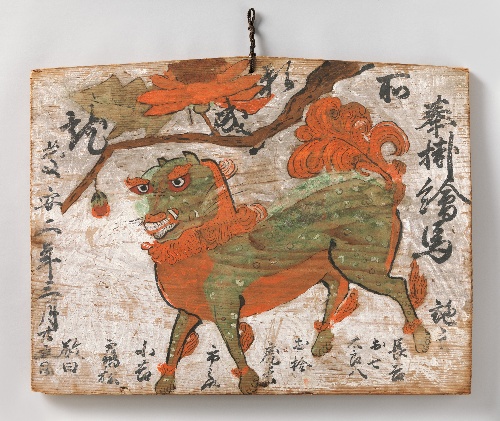
Title: 牡丹に唐獅子図絵馬　「奉掛絵馬慶 安二年三月廿五日」|Ema (Votive Painting) of Chinese Lion and Peony Tree
Date: 1649
Object type: Votive painting
Classification: Paintings
Medium: Ink and color on wood
Culture: Japan
Period: Edo period (1615–1868)
Dimensions: 16 15/16 x 21 3/4 in. (43 x 55.3 cm)
Department: Asian Art
Credit line: The Harry G. C. Packard Collection of Asian Art, Gift of Harry G. C. Packard, and Purchase, Fletcher, Rogers, Harris Brisbane Dick, and Louis V. Bell Funds, Joseph Pulitzer Bequest, and The Annenberg Fund Inc. Gift, 1975
Accession year: 1975
Repository: Metropolitan Museum of Art, New York, NY
Tags: Lions